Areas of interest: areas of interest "Business office"
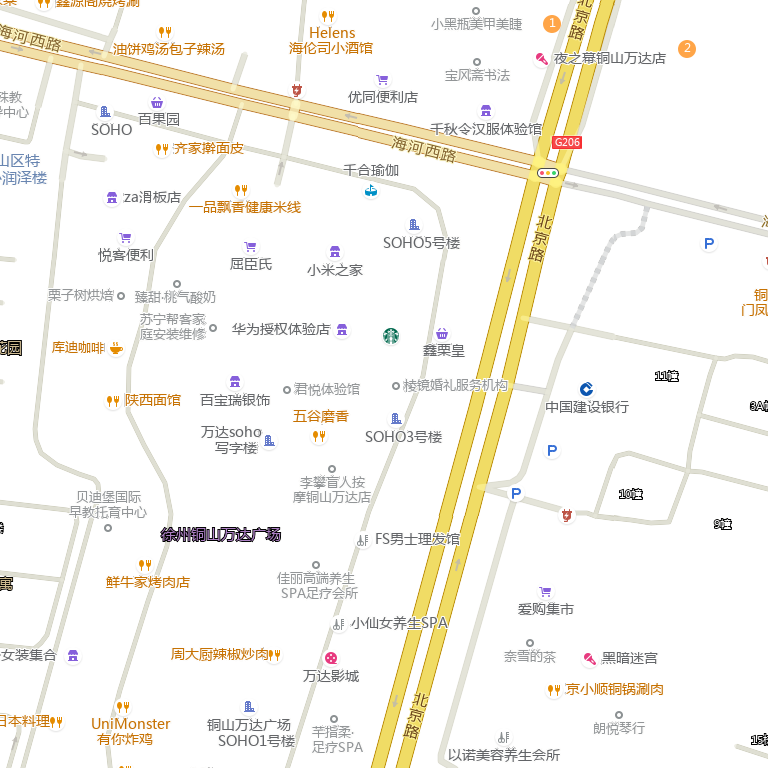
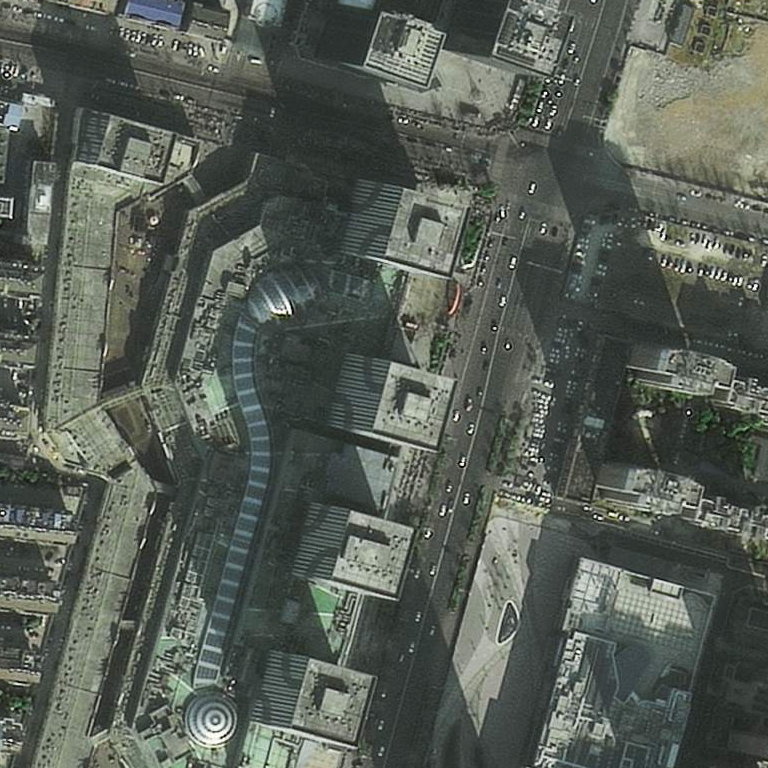